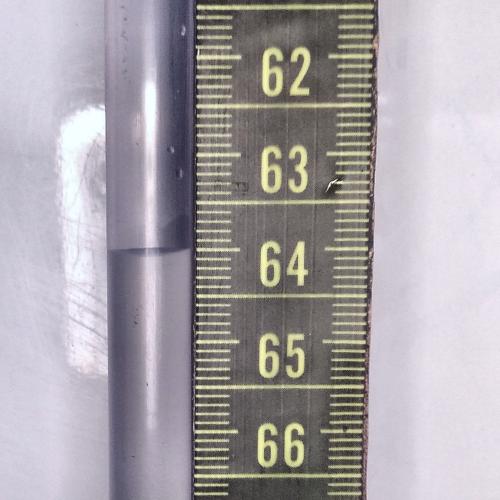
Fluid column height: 64.0 cm